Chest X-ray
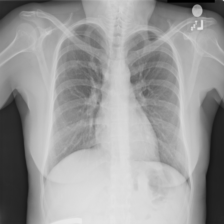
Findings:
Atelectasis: negative
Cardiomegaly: negative
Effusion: negative
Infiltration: negative
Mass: negative
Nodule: negative
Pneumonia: negative
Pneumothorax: negative
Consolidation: negative
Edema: negative
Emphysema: negative
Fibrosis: negative
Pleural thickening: negative
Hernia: negative